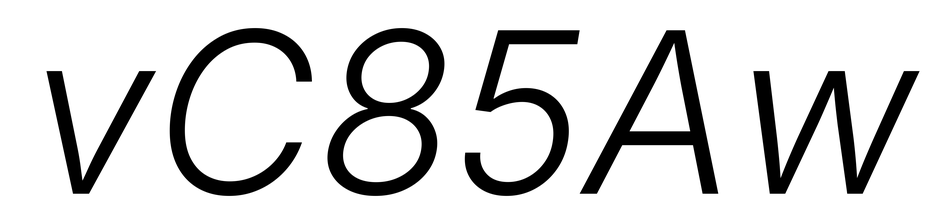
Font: Inter-Italic_Light_Italic